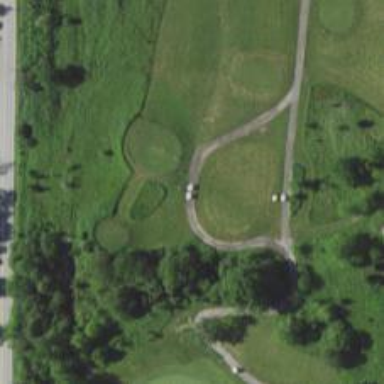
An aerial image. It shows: Service road used as golf cart path.